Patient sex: M
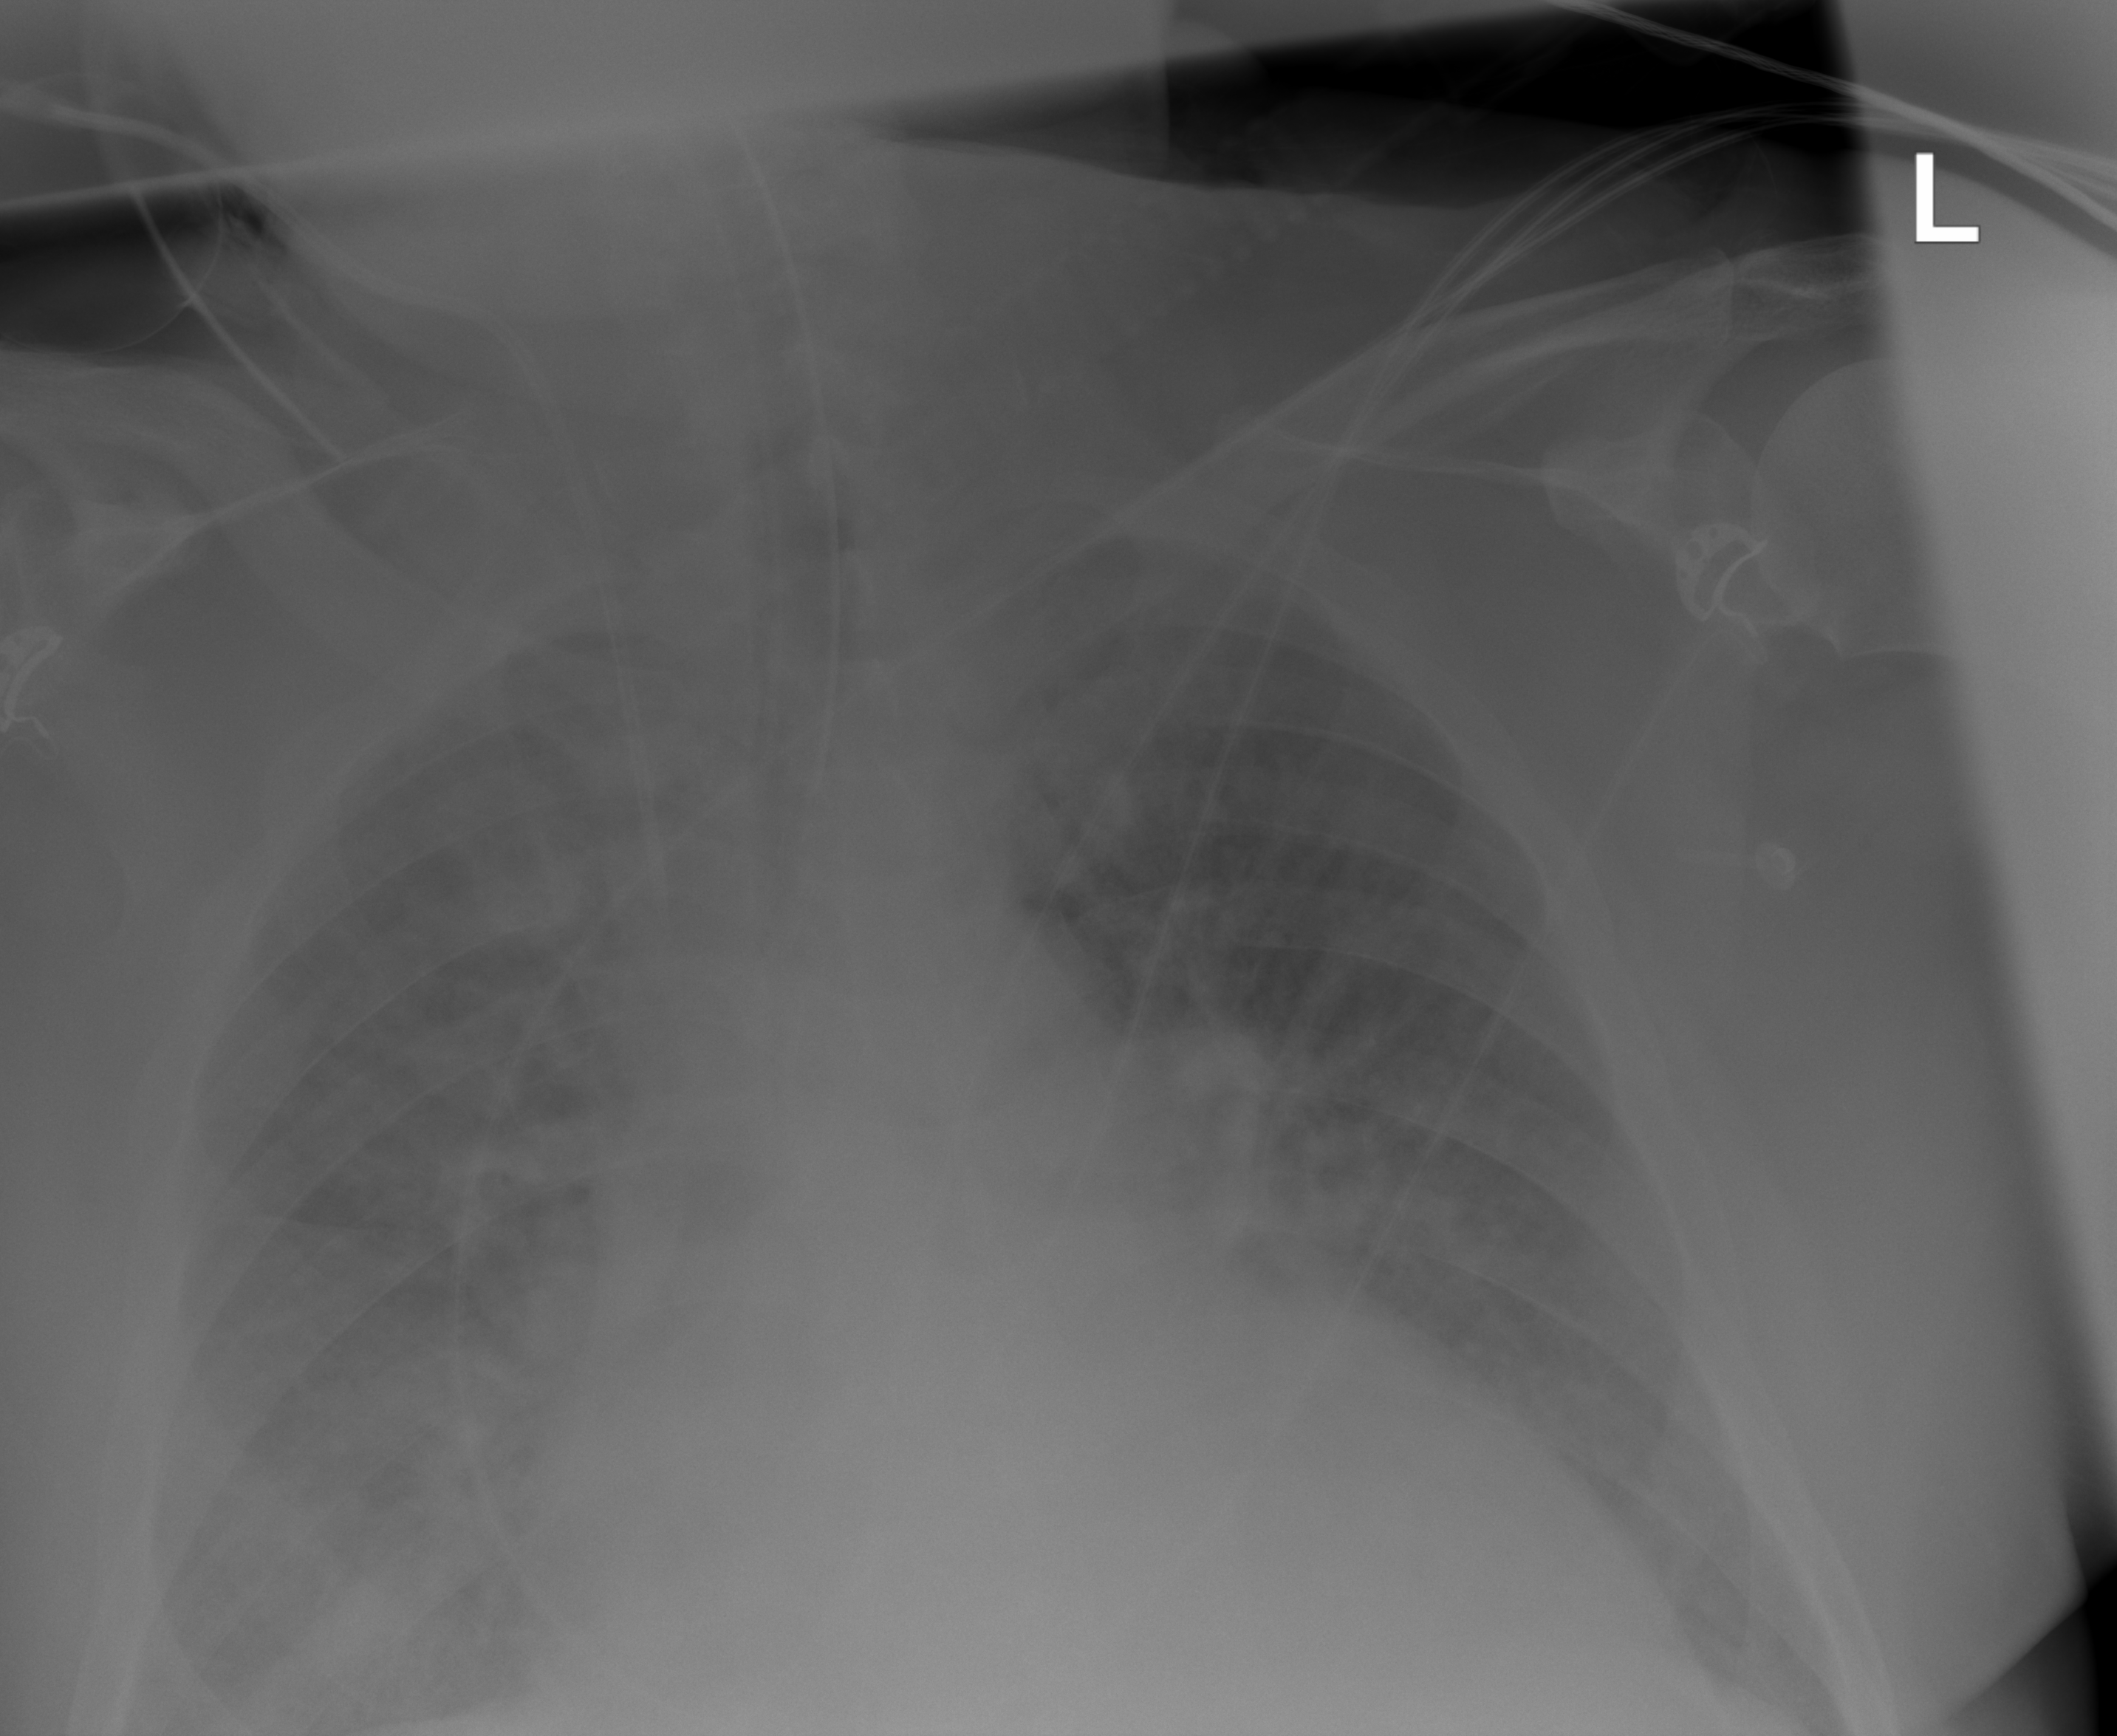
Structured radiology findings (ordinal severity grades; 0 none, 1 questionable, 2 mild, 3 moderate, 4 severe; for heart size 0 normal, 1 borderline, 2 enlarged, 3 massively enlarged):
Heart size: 2
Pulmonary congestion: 3
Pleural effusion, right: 2
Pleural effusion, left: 2
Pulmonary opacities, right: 3
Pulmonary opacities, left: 2
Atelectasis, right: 2
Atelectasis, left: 2